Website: walmart
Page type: gifting
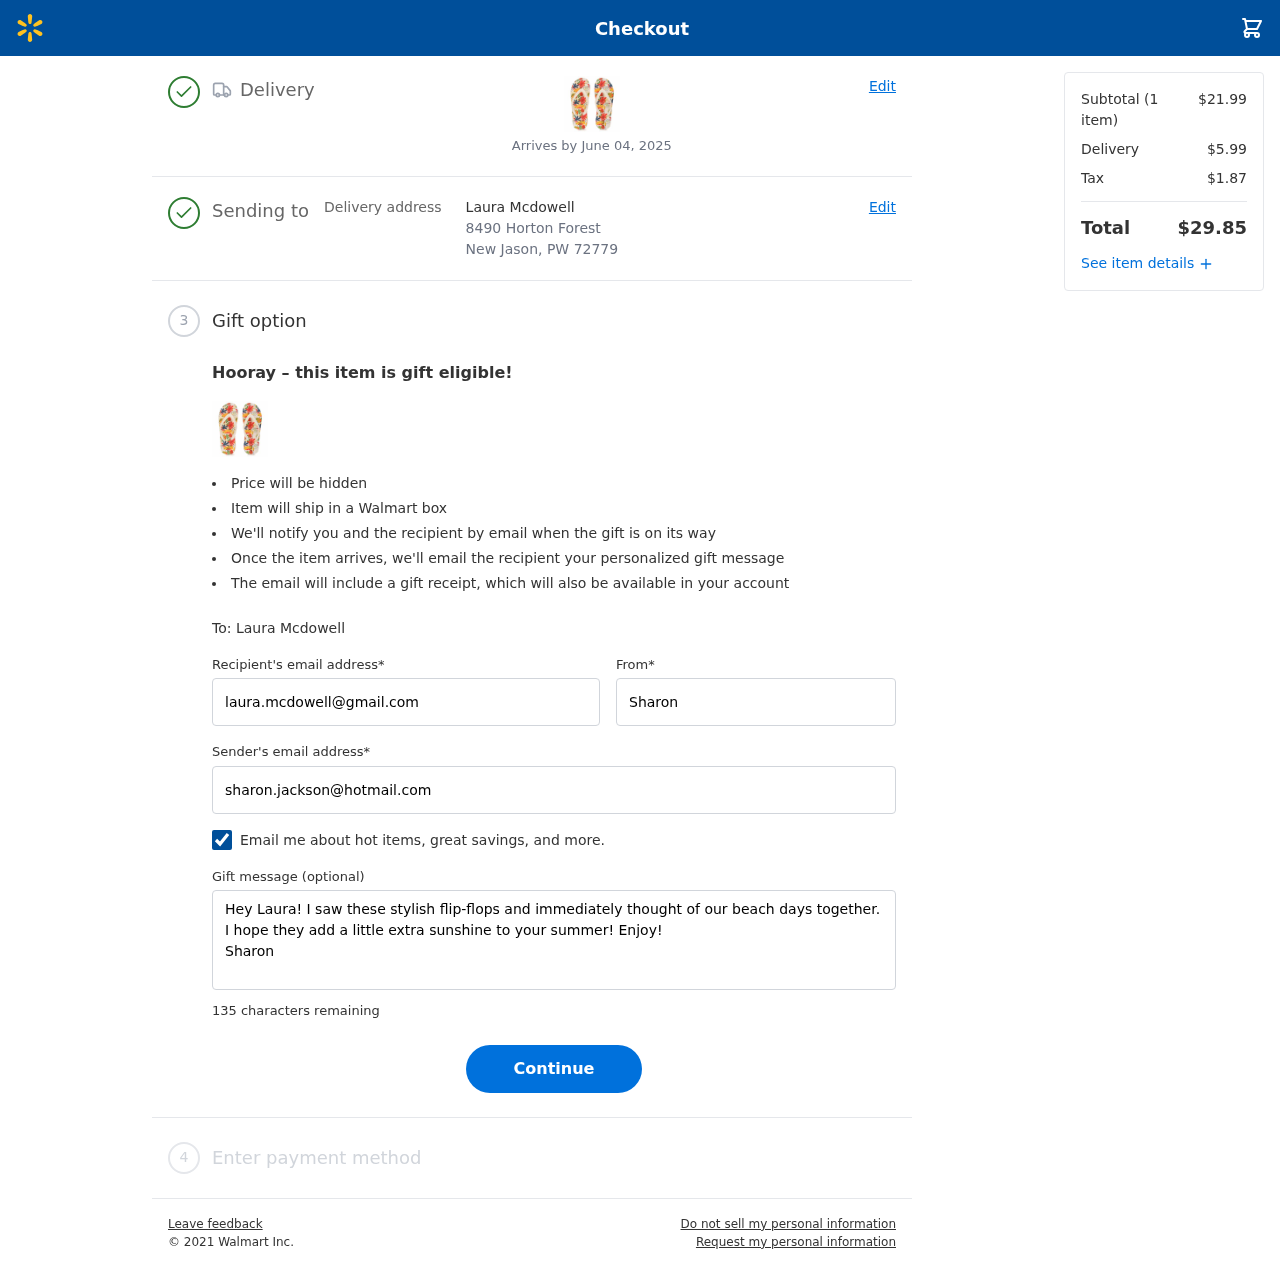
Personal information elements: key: PII_CITY_STATE_ZIP
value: New Jason, PW 72779
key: PII_EMAIL
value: sharon.jackson@hotmail.com
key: PII_FIRSTNAME
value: Sharon
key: PII_GIFT_EMAIL
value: laura.mcdowell@gmail.com
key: PII_GIFT_FULLNAME
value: Laura Mcdowell
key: PII_GIFT_MESSAGE
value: Hey Laura! I saw these stylish flip-flops and immediately thought of our beach days together. I hope they add a little extra sunshine to your summer! Enjoy!
Sharon
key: PII_STREET
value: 8490 Horton Forest
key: PII_GIFT_FIRSTNAME
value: Laura
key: PII_GIFT_LASTNAME
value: Mcdowell
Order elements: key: ORDER_DELIVERY_DATE
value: Arrives by June 04, 2025
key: ORDER_NUM_ITEMS
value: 1
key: ORDER_SUBTOTAL
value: $21.99
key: ORDER_SHIPPING_COST
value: $5.99
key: ORDER_TAX
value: $1.87
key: ORDER_TOTAL
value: $29.85